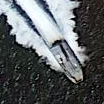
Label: civil